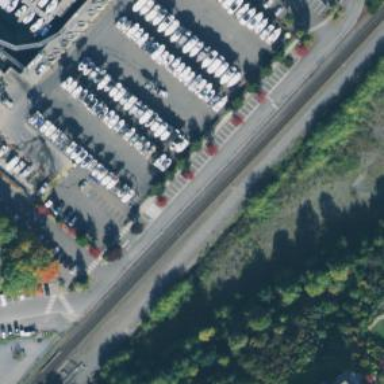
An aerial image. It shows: Parking available on the street side.